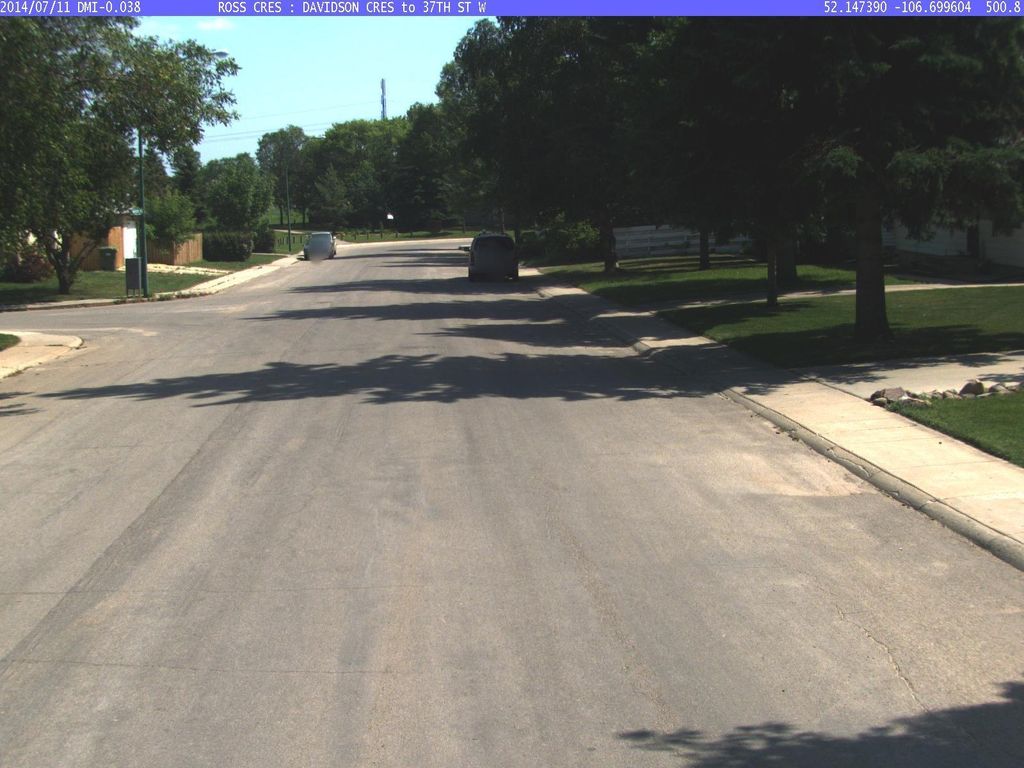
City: saskatoon